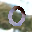
Label: 0